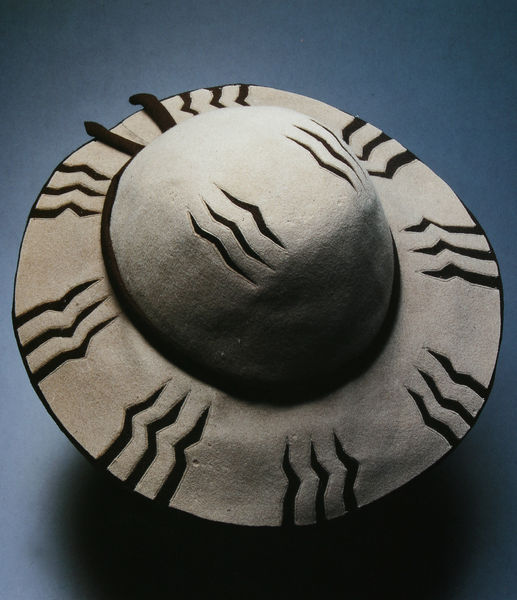
Titel: Hut
Standort: Kyoto (Japan)
Institution: Kyoto Costume Institute
Schlagwörter: blau, schatten, weiß, grau, hintergrund, hut, schwarz, beige, mode, muster, schleife, band, falten, spitze, stoff, drei, rund, kopfbedeckung, risse, linien, krempe, foto, fotografie, untergrund, blitze, form, chapeau, strich, scherpe, damenhut, zacken, zickzack, blitz, bänder, filz, pierre, animalite, drum herum, fragilite, prehistoire, primitif, ripp, rund herum, temps